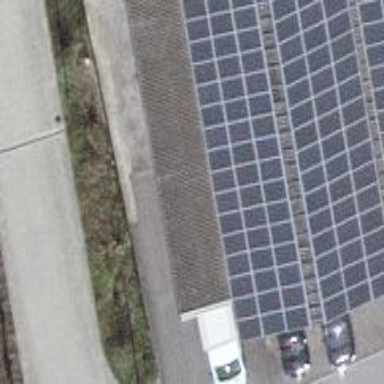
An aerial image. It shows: Solar power generator using photovoltaic method with solar photovoltaic panel types.